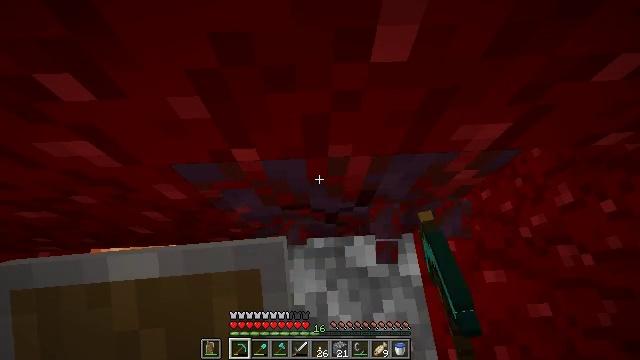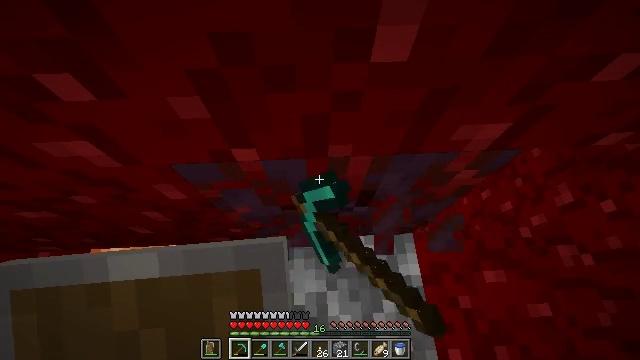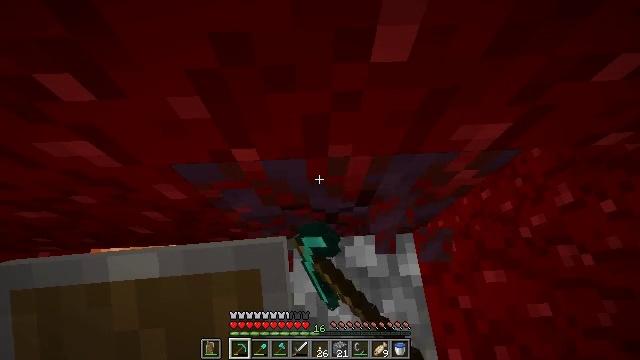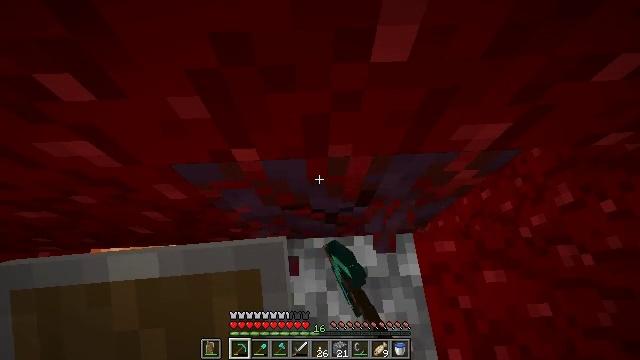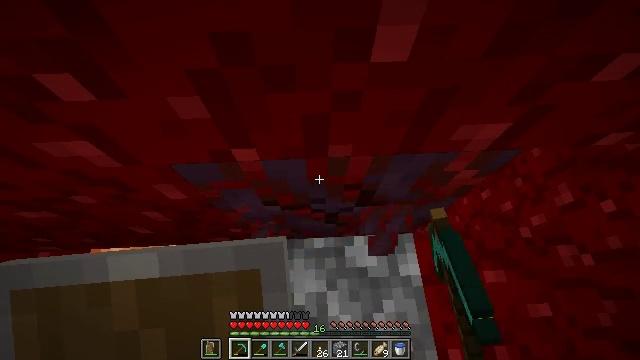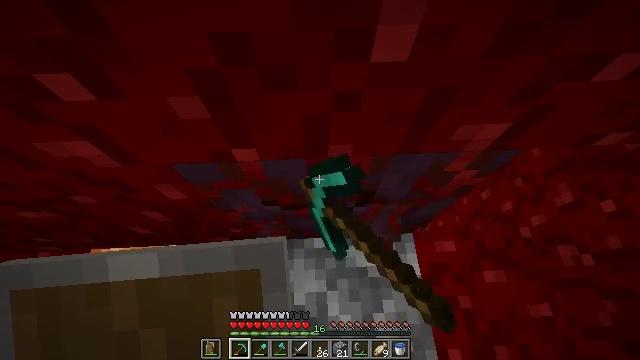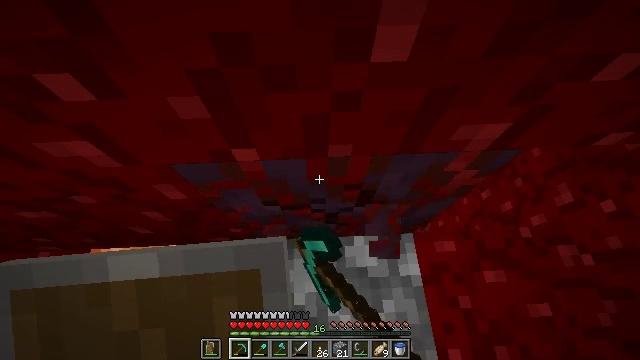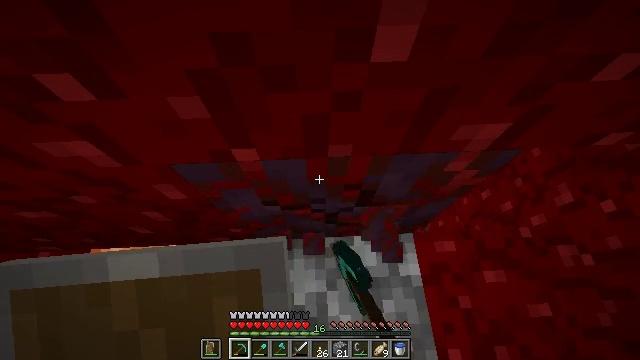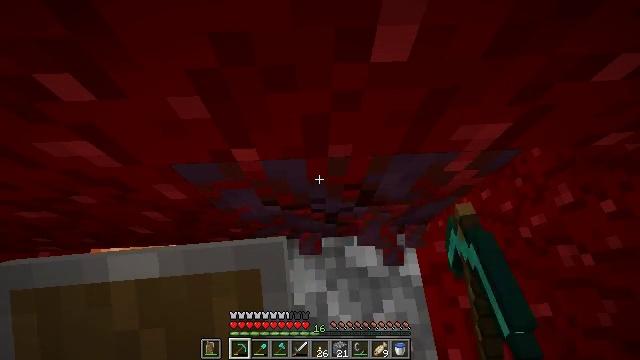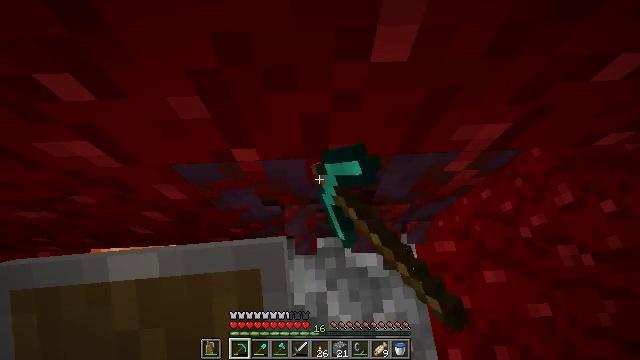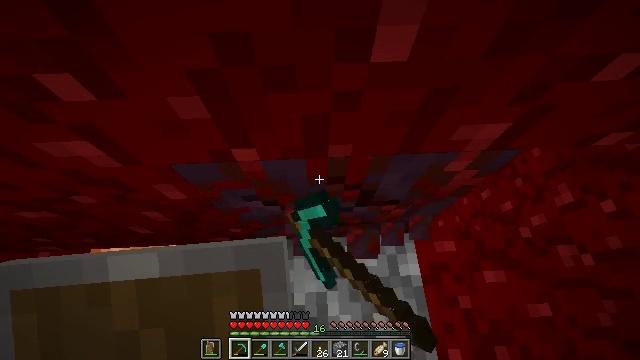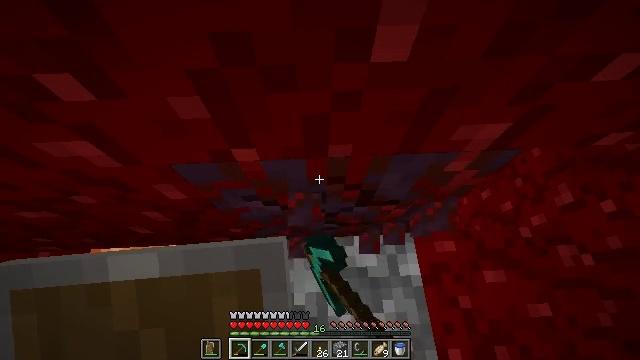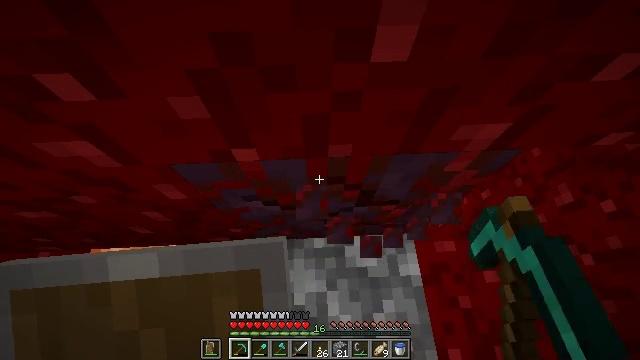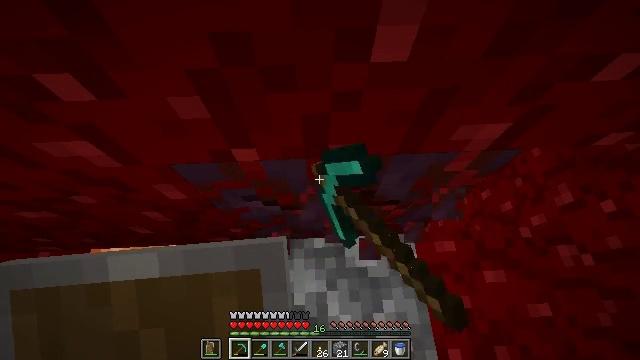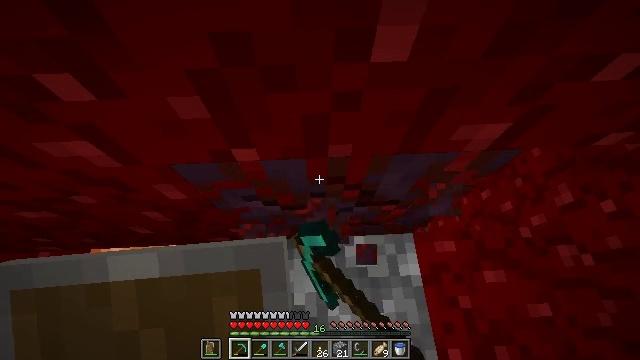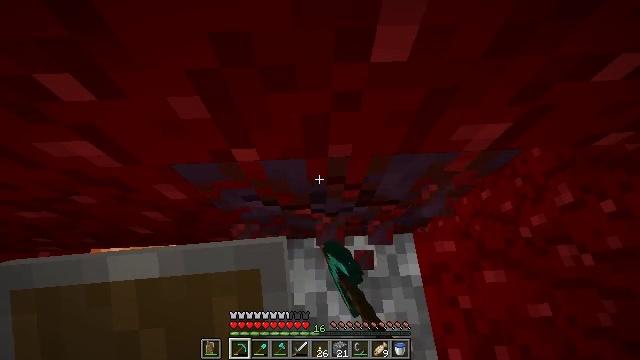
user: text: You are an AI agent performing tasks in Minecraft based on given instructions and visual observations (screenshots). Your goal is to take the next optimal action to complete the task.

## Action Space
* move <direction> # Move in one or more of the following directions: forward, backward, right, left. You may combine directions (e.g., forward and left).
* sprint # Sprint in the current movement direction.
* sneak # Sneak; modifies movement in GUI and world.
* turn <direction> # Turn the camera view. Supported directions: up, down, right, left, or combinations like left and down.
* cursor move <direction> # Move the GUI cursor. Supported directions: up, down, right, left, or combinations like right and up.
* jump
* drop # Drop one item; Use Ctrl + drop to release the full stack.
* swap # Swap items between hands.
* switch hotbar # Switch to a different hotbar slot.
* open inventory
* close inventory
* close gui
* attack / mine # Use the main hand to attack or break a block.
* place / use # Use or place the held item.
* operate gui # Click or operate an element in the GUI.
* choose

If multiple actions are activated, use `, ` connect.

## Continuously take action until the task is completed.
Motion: motion action
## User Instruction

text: Gather crimson stem from a crimson forest.
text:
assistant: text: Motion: attack / mine
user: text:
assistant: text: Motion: attack / mine
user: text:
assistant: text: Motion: attack / mine
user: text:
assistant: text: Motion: attack / mine
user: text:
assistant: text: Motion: attack / mine
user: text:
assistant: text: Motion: attack / mine
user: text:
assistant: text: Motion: attack / mine
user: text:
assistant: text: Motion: attack / mine
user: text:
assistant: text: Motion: attack / mine
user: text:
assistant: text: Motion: attack / mine
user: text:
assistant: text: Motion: attack / mine
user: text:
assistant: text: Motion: attack / mine
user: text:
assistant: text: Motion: attack / mine
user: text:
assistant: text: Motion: attack / mine
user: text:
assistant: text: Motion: attack / mine
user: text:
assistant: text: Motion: attack / mine
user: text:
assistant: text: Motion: attack / mine
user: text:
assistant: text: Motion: attack / mine
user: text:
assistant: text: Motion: attack / mine
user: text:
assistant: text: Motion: attack / mine
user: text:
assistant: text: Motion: attack / mine
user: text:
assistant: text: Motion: attack / mine
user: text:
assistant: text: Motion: attack / mine
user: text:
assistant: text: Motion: attack / mine
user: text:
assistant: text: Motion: attack / mine
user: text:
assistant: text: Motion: attack / mine
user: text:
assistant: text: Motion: attack / mine
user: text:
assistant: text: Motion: attack / mine
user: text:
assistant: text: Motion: attack / mine
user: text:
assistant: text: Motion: attack / mine